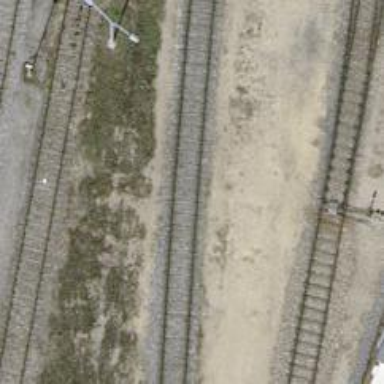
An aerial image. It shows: Single railway spur track.